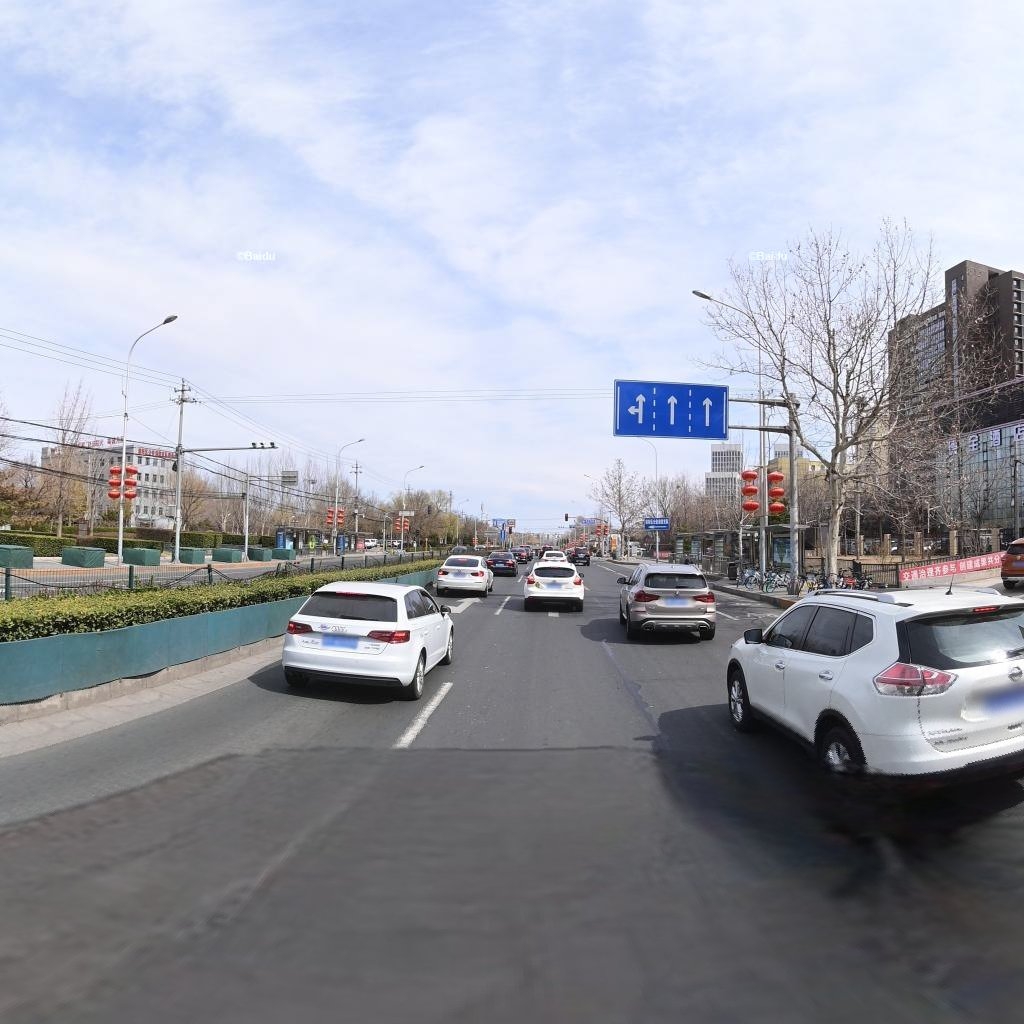
Region: Chaoyang
Road damage annotations: longitudinal patch